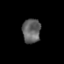
Tissue: prostate
Cell type: Epithelial cells
Senescence score: 0.2895
Nuclear area (px): 438
Mean DAPI intensity: 97.779